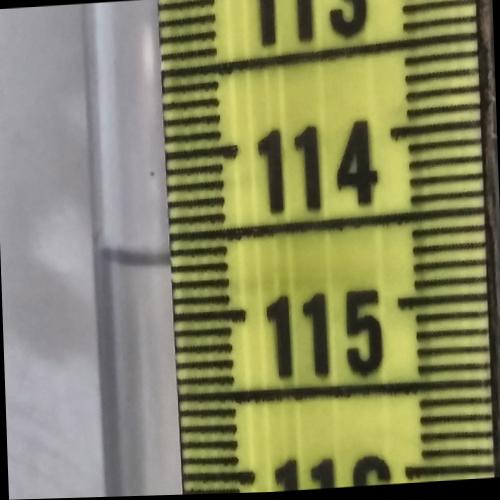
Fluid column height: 114.6 cm